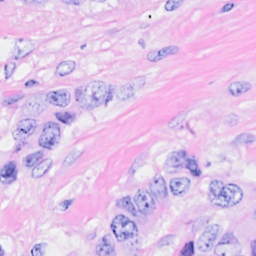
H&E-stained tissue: Breast